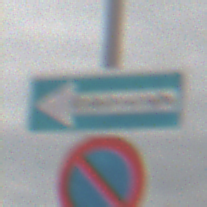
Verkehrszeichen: EinbahnstrasseLinksweisend
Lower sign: EingeschraenktesHalteverbot
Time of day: MorningAfternoon
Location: Outdoor (Nature)
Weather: Overcast
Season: NotSpecified
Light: Natural